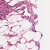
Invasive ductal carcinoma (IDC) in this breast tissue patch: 0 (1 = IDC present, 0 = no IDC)